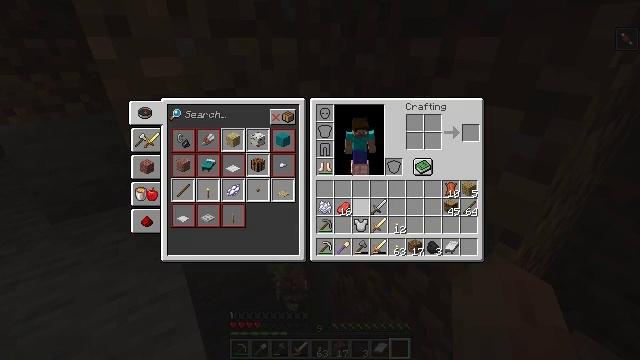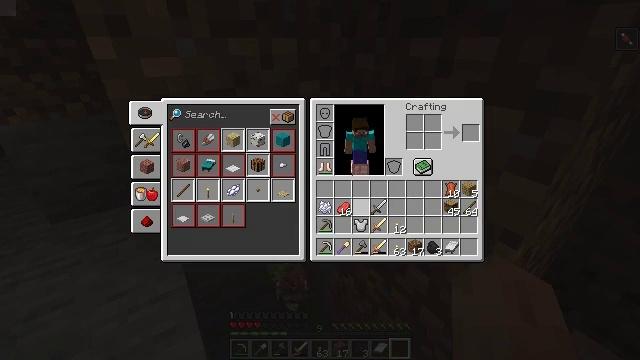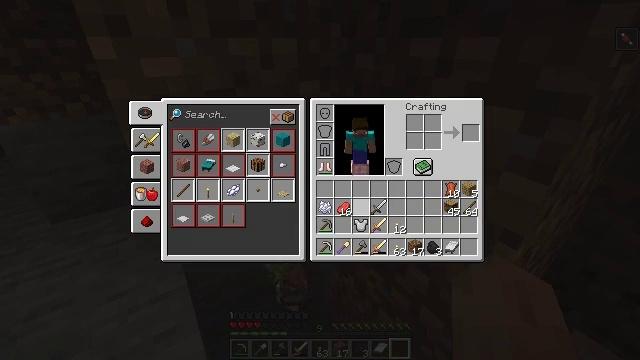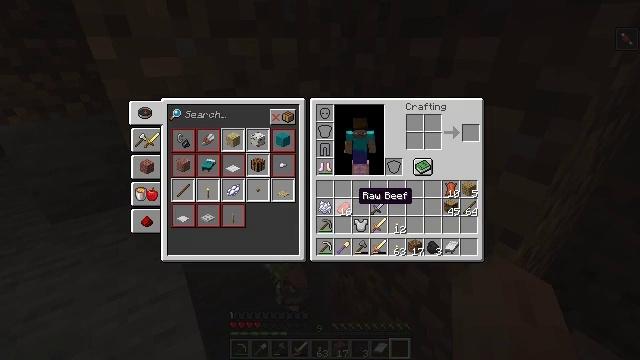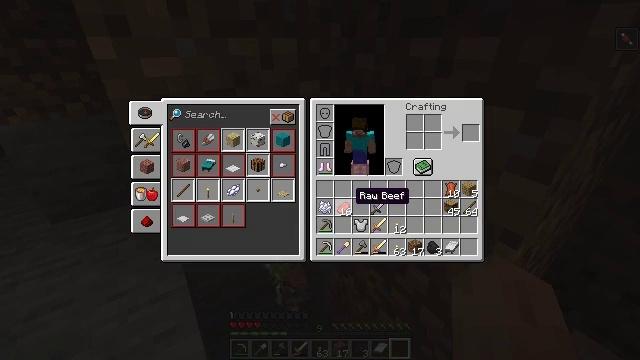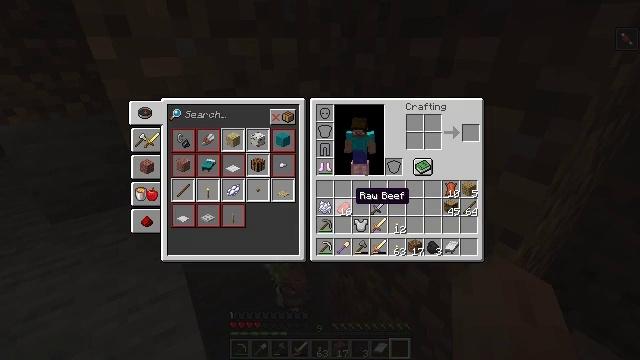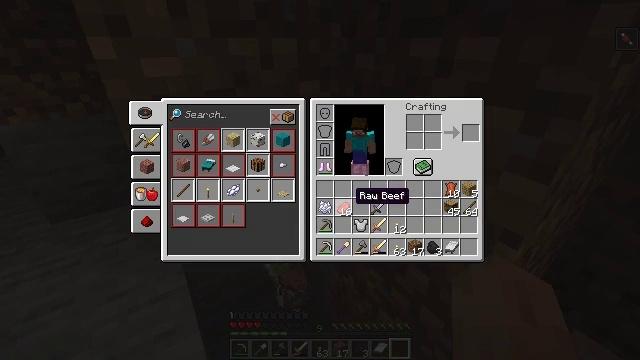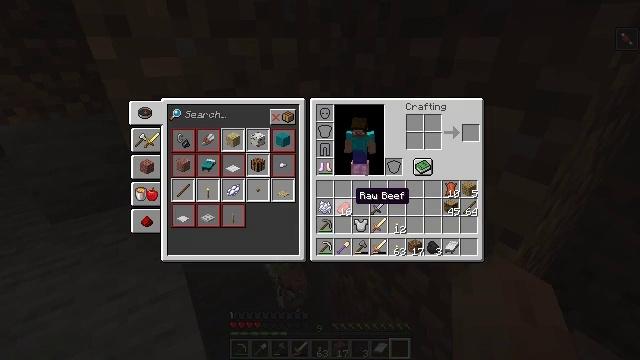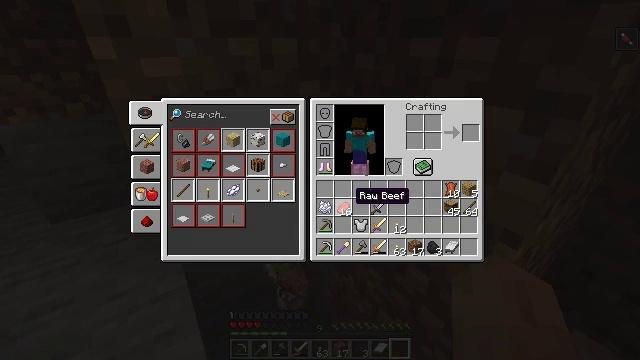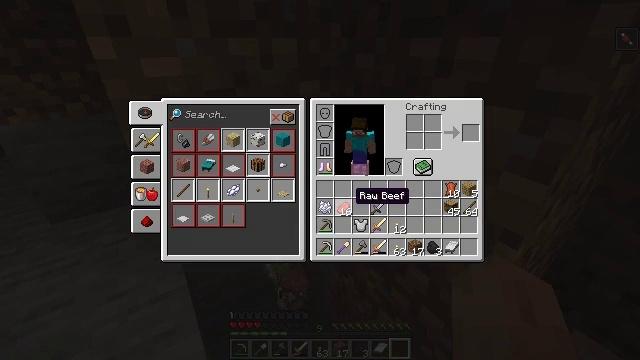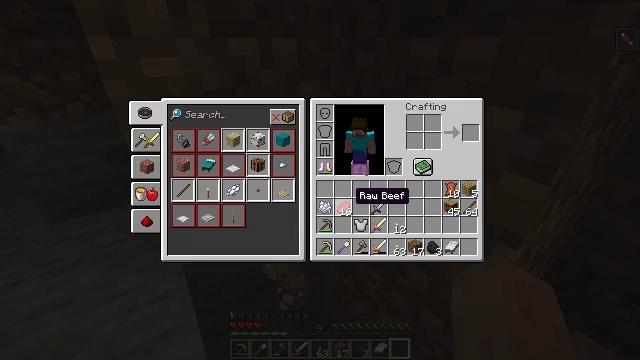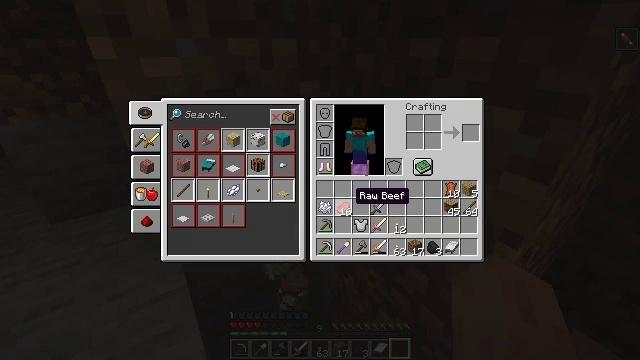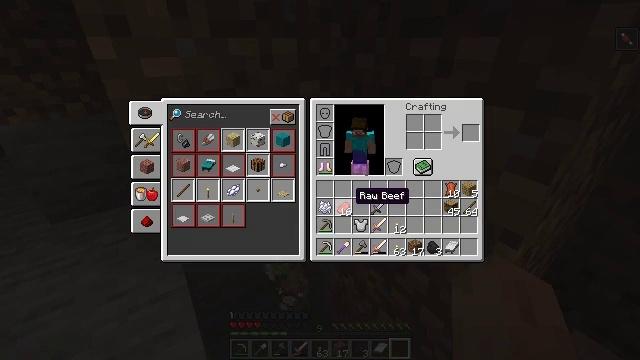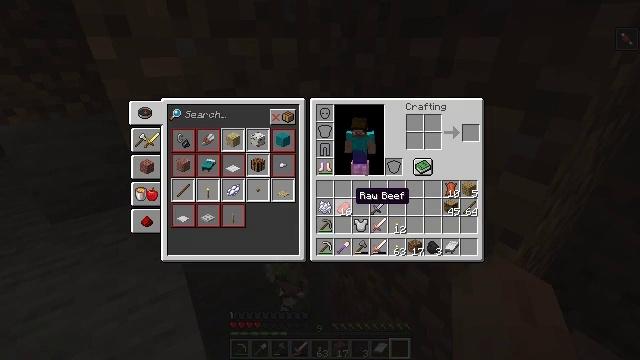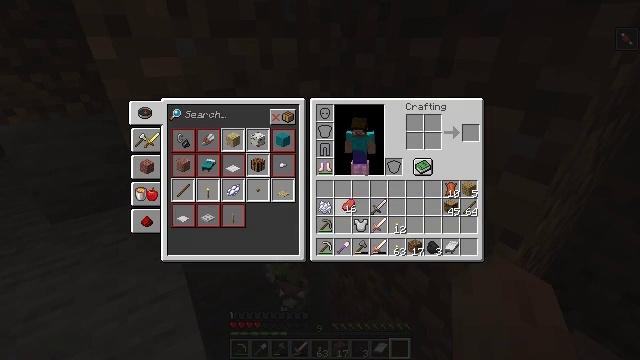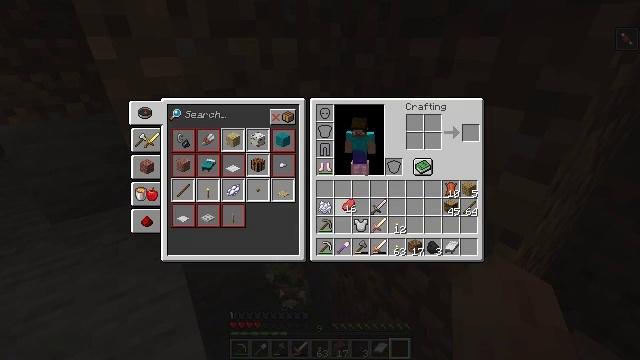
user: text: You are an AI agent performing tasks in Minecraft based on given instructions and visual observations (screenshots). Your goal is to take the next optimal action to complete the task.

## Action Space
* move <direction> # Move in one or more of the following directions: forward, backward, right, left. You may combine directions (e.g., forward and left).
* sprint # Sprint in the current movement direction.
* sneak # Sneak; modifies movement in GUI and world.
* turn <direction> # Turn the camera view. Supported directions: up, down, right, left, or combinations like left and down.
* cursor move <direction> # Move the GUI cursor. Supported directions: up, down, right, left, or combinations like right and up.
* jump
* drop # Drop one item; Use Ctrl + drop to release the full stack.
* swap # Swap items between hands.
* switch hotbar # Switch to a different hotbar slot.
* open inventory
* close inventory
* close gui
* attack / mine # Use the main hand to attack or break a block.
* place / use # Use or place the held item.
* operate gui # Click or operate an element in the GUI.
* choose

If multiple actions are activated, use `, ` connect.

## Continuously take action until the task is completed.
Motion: motion action
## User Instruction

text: Drop a bone meal.
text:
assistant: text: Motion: no_op
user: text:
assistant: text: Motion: cursor move left
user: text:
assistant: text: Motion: cursor move left
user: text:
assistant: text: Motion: no_op
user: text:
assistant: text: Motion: no_op
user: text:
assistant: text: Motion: no_op
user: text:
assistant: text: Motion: no_op
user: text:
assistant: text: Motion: no_op
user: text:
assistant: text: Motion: no_op
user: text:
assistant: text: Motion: no_op
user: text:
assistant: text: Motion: no_op
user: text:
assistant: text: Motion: no_op
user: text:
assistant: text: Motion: no_op
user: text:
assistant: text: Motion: operate gui
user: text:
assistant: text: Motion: operate gui
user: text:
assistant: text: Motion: operate gui
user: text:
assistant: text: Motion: cursor move right
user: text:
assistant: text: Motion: cursor move right
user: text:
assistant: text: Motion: cursor move right and down
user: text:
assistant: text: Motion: cursor move right
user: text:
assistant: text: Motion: no_op
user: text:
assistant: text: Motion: no_op
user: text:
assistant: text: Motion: no_op
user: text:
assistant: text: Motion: no_op
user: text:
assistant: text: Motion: no_op
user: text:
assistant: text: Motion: no_op
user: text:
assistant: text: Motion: no_op
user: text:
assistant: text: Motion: operate gui
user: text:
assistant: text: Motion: operate gui
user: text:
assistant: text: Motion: operate gui